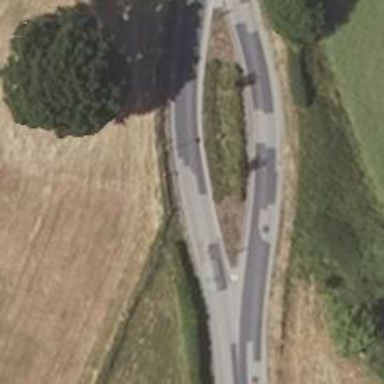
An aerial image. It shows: Secondary link road.